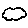
Label: cloud